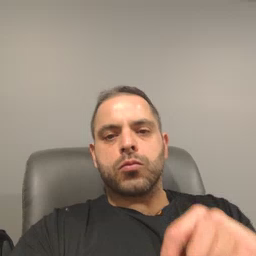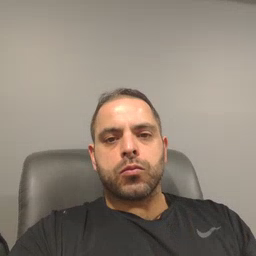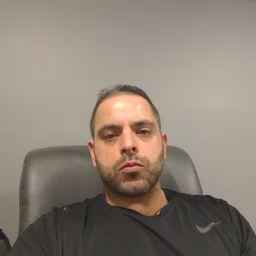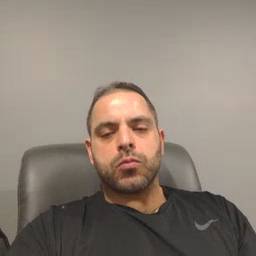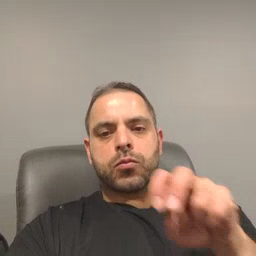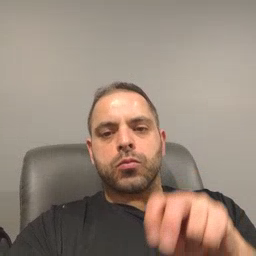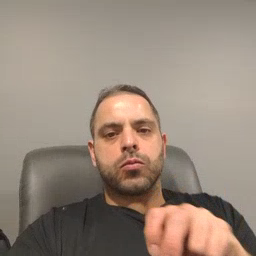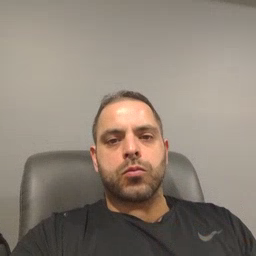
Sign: chair